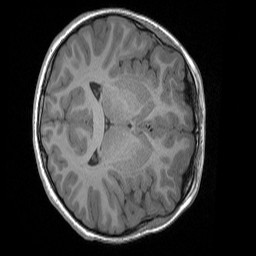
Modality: T1w
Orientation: axial
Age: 9
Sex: male
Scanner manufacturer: siemens
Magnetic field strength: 3 T
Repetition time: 1.65 s
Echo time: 0.00203 s